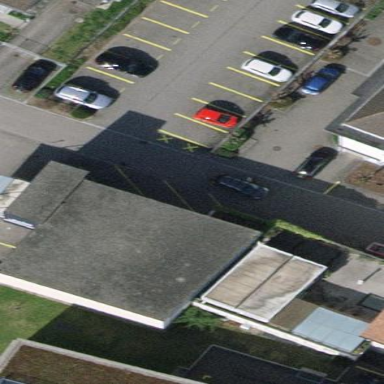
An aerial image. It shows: Office building.